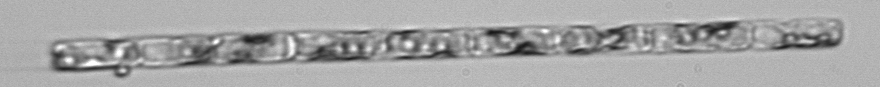
Label: Guinardia_delicatula